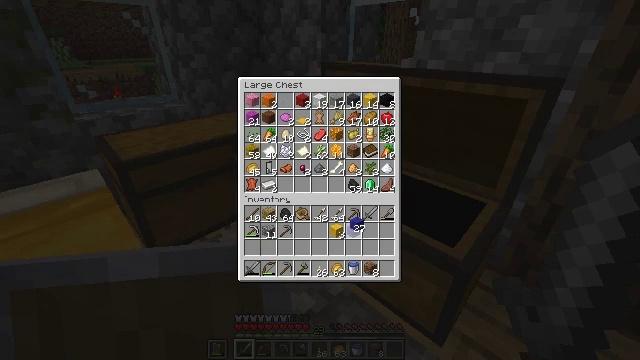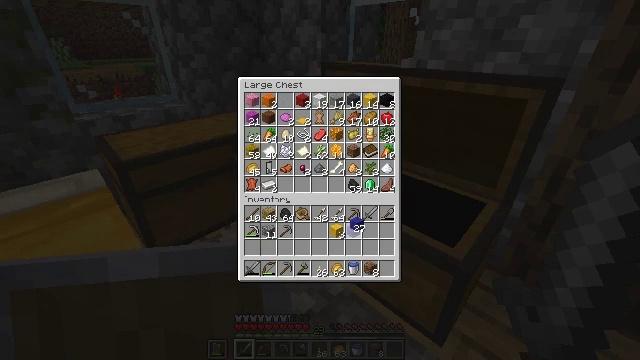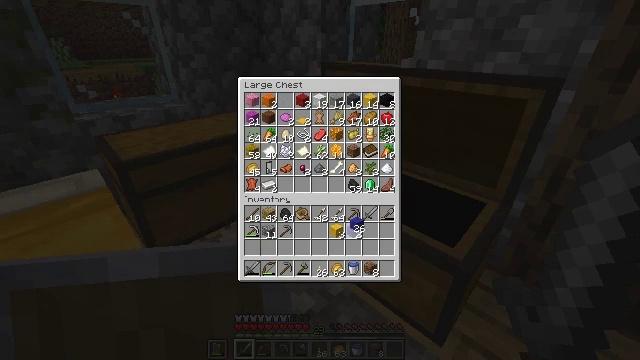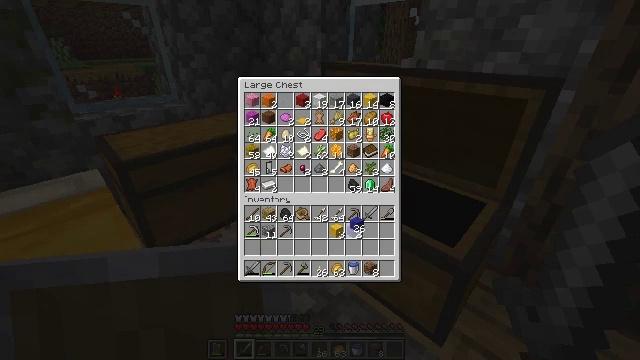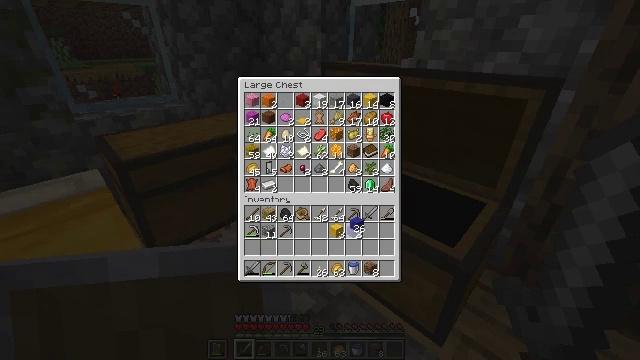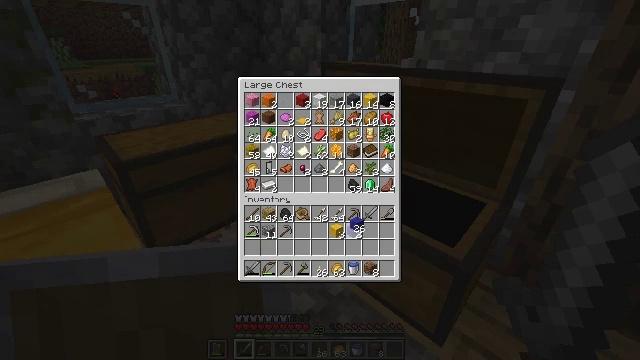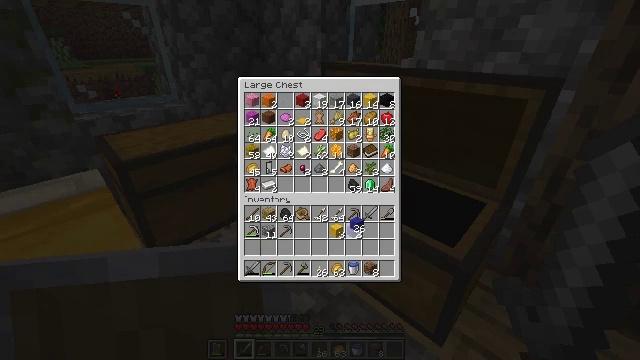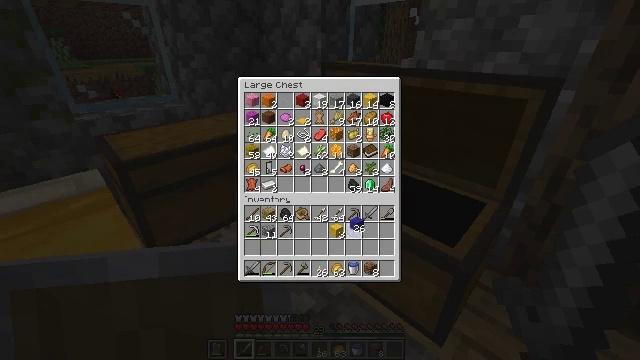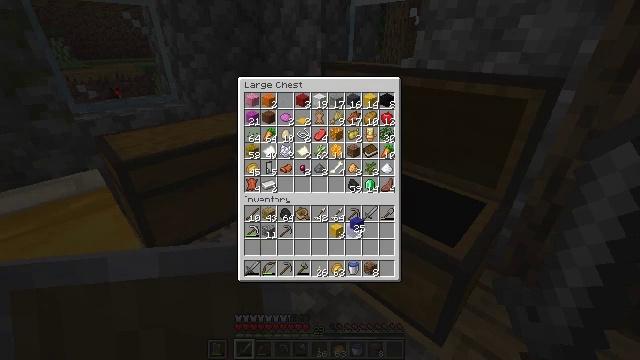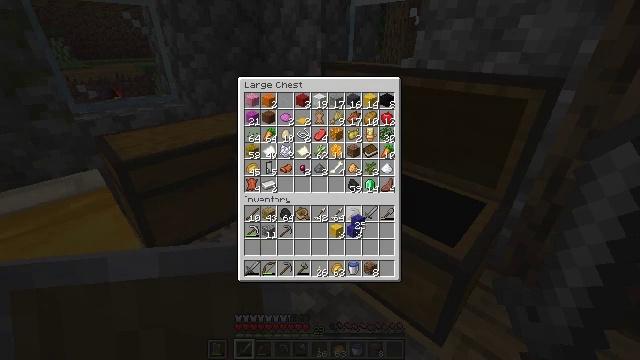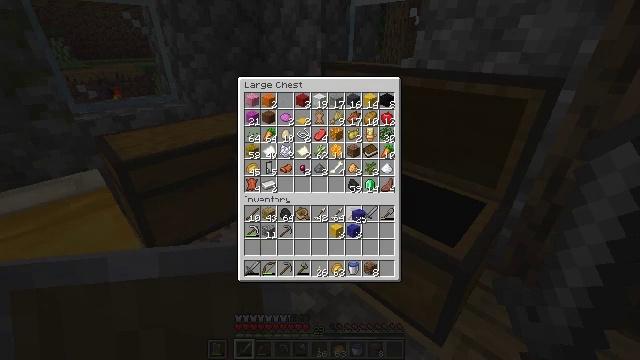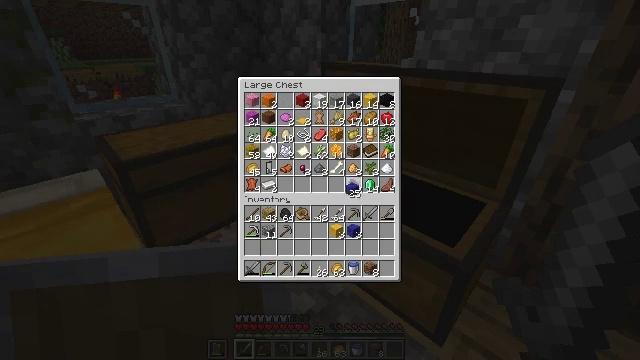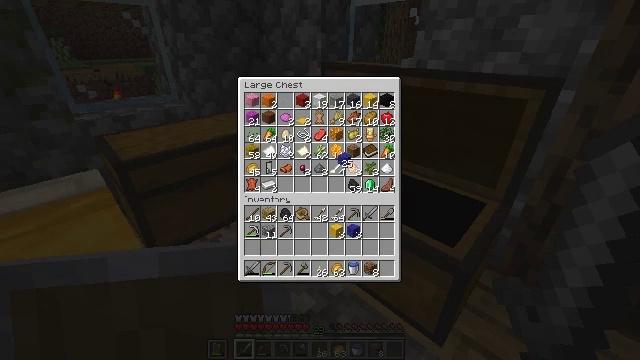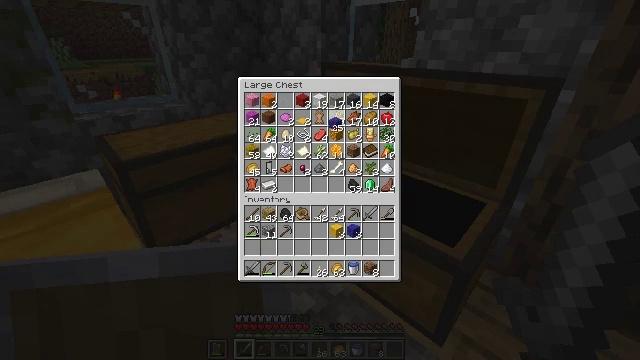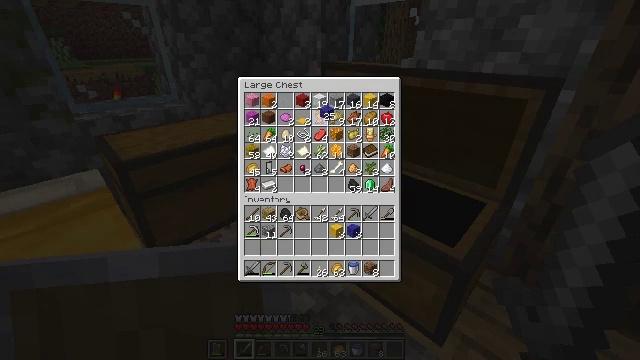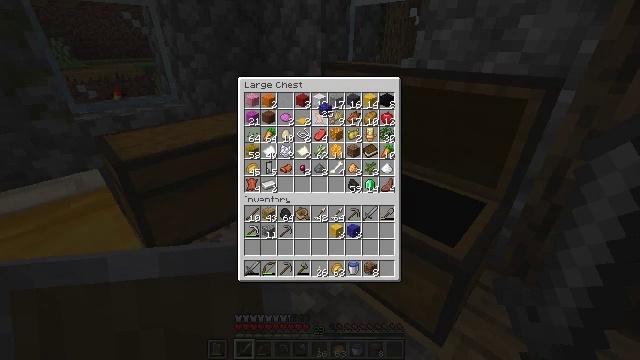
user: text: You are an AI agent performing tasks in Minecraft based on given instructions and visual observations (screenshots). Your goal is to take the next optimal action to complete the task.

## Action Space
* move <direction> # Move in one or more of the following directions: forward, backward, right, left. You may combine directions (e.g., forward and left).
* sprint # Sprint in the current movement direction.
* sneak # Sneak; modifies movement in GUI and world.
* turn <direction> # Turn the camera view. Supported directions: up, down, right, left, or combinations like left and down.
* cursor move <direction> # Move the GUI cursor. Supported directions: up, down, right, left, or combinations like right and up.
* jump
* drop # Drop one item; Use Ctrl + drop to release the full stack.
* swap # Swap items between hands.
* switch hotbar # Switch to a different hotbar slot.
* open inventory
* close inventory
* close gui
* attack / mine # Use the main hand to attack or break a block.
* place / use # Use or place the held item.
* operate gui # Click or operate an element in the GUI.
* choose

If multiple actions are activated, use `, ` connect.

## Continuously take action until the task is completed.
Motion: motion action
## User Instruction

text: Utilize the crafting table to make a blue bed.
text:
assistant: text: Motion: use / place
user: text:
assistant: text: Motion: no_op
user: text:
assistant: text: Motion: no_op
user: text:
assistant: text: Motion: no_op
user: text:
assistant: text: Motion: no_op
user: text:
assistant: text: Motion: use / place
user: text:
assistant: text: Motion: use / place
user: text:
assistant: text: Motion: no_op
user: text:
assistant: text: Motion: no_op
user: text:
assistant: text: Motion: no_op
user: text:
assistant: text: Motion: turn up
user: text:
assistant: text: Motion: turn left and up
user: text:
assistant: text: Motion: turn left and up
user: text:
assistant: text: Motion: turn left and up
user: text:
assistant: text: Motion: no_op
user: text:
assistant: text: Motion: turn left
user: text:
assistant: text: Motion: turn left and up
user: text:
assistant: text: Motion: turn left
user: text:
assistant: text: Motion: no_op
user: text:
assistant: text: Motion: no_op
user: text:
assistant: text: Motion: no_op
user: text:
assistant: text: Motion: no_op
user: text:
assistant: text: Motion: no_op
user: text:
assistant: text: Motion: no_op
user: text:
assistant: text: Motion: attack / mine
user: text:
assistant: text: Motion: no_op
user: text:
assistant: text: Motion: no_op
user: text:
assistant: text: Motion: no_op
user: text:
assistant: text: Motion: no_op
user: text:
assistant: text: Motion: no_op